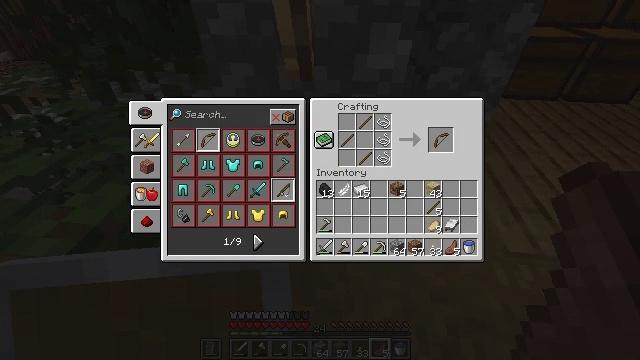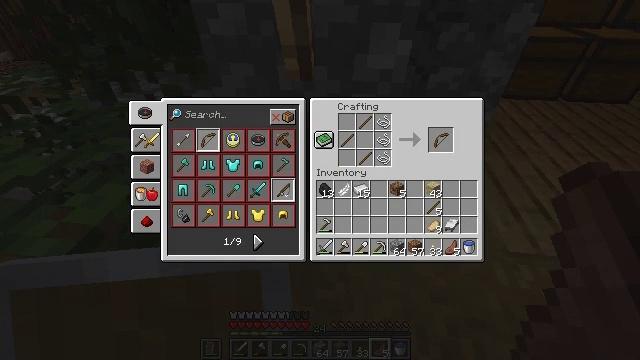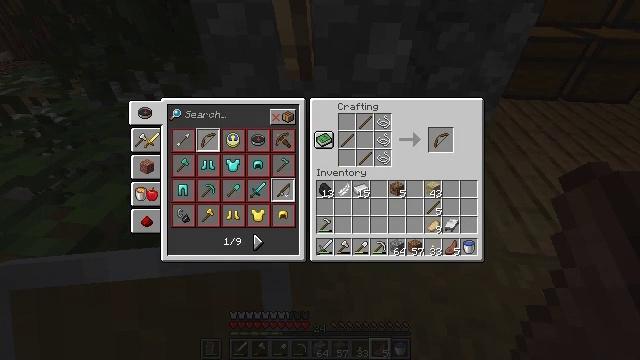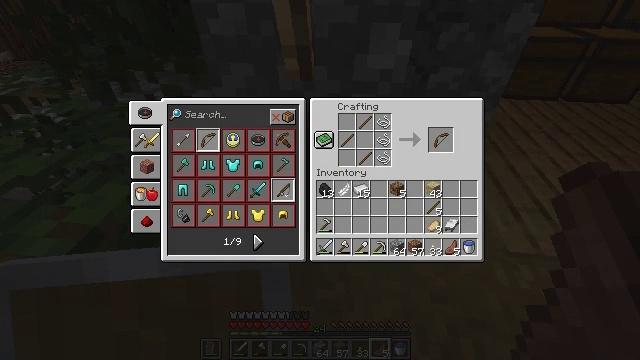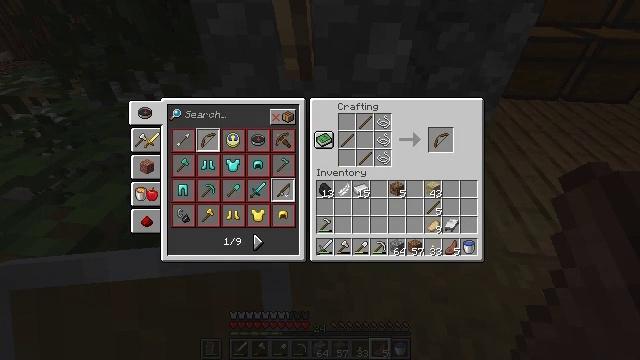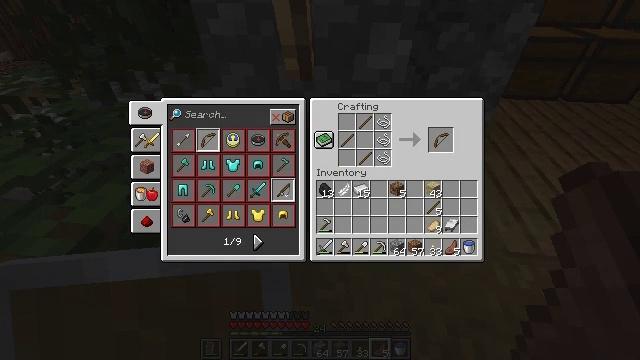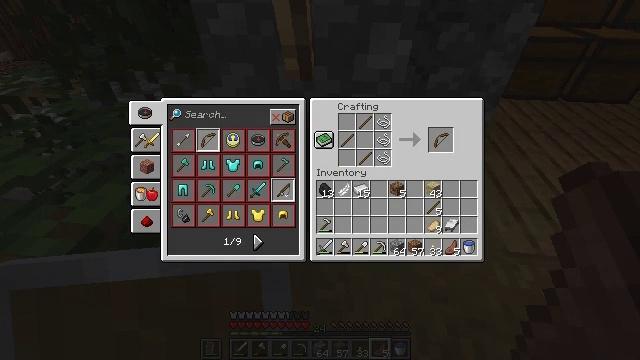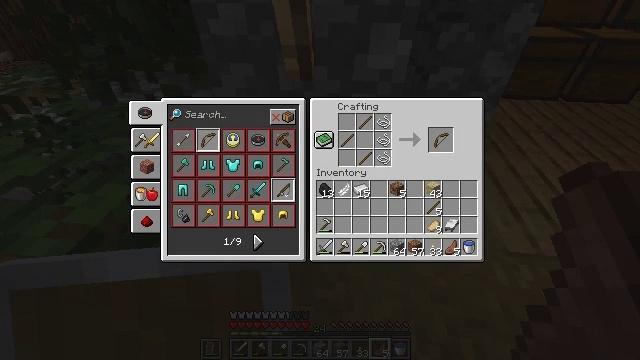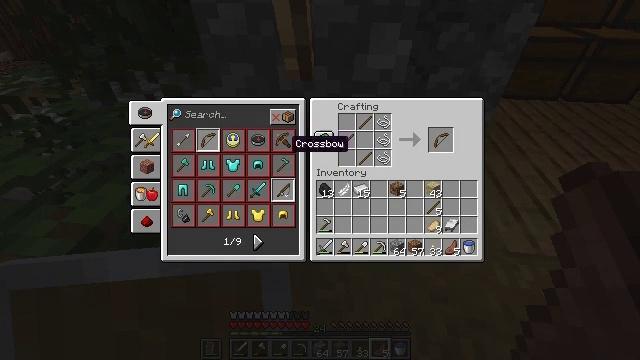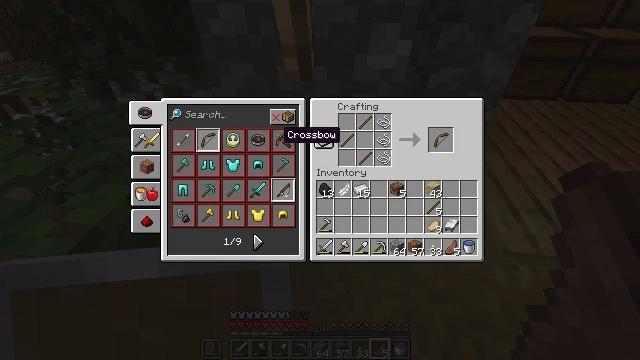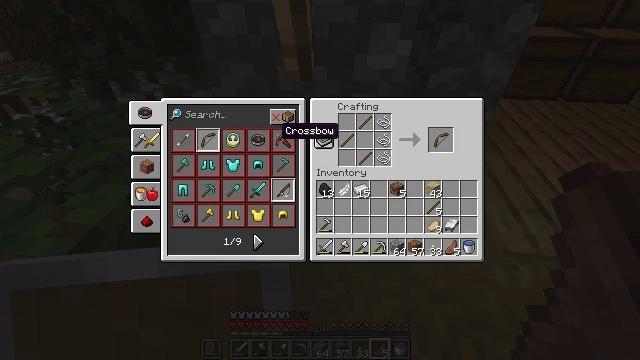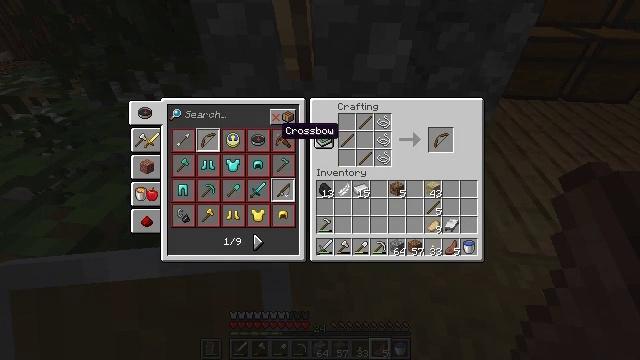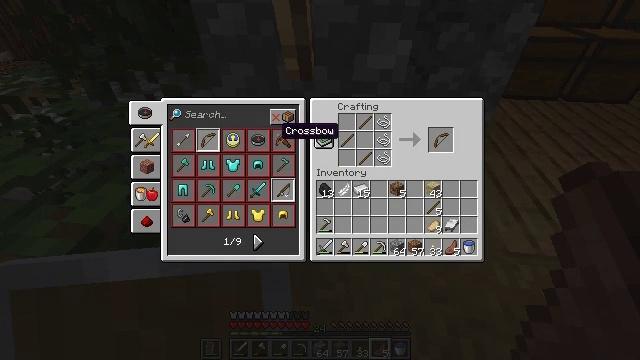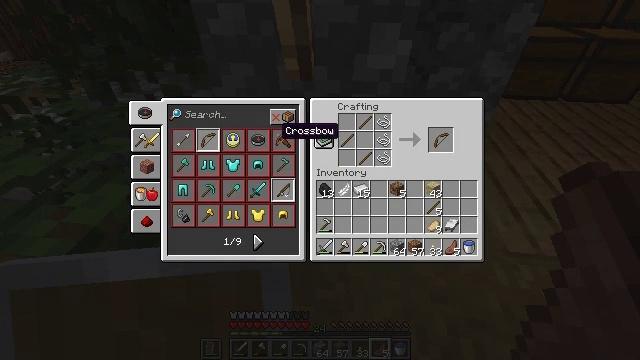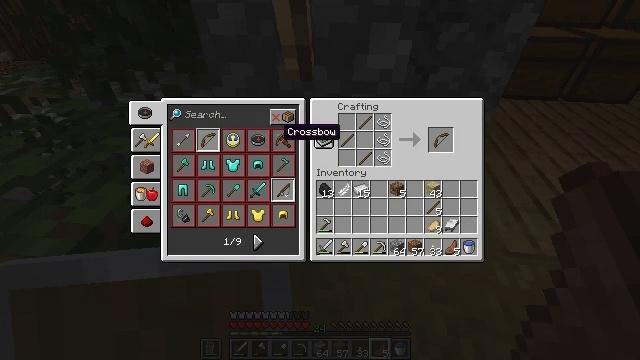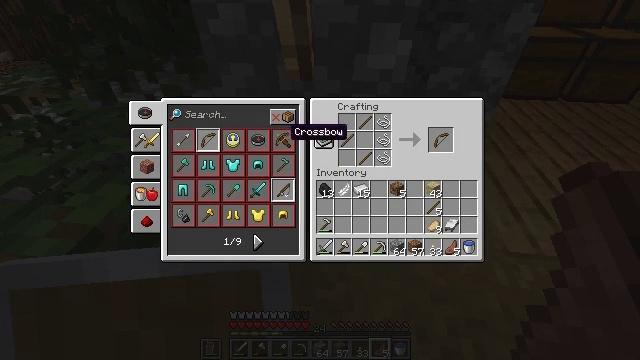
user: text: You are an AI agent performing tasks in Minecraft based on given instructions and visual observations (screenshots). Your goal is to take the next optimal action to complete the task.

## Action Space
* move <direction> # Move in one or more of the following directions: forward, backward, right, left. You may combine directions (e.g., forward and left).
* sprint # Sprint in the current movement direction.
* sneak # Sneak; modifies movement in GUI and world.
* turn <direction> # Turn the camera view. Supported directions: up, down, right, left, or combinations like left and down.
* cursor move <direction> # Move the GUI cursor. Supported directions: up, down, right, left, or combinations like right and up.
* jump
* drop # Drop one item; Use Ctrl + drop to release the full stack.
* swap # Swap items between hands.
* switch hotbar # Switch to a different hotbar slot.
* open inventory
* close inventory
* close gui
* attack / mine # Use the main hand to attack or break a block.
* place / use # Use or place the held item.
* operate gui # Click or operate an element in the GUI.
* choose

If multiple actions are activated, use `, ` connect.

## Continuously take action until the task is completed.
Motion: motion action
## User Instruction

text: Craft a tripwire hook at the crafting table.
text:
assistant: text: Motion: cursor move right and down
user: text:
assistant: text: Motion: no_op
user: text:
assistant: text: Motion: cursor move up
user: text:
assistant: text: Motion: cursor move left and up
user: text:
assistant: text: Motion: cursor move up
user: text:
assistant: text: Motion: cursor move up
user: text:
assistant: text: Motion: cursor move up
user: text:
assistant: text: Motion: cursor move left and up
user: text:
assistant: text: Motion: cursor move left and up
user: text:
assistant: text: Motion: no_op
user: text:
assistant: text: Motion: no_op
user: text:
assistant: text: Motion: no_op
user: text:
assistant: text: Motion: no_op
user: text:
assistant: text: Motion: no_op
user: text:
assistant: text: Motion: no_op
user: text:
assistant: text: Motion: no_op
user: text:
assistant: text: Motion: no_op
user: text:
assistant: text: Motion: operate gui
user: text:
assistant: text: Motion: operate gui
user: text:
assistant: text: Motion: operate gui
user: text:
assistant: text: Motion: no_op
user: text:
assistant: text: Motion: no_op
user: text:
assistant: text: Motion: no_op
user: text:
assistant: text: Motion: no_op
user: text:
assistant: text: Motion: no_op
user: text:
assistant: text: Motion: no_op
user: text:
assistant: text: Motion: no_op
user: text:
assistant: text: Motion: no_op
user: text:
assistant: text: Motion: no_op
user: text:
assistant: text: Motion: no_op